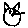
Label: cat